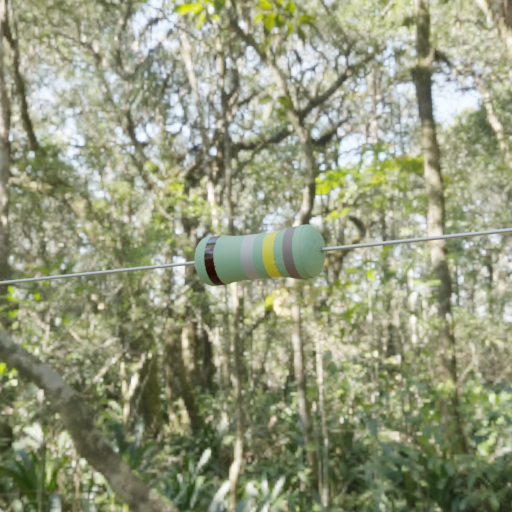
Resistor colour bands (in order): black, silver, yellow, gray